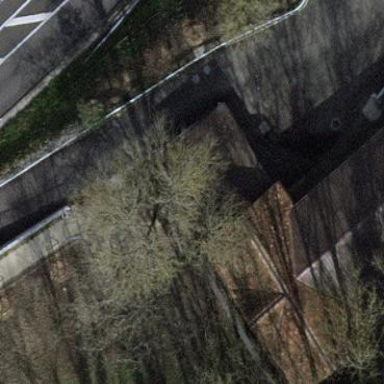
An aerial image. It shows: View of roof of building.